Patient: sex M, age 21
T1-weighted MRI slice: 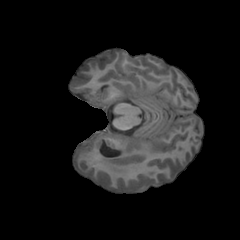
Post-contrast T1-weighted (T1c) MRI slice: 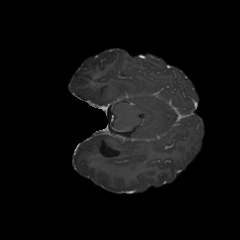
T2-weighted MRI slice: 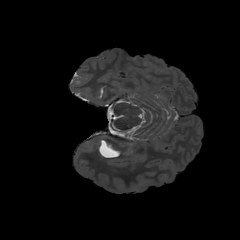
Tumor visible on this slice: no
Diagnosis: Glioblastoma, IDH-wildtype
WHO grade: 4